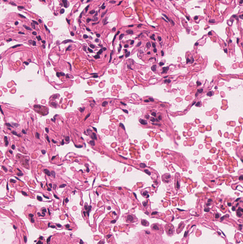
Tumor epithelial tissue: no
Tumor-associated stroma tissue: no
Normal tissue: yes